Field crop: maize
Growth stage: 2
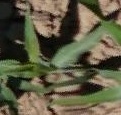
Species: maize